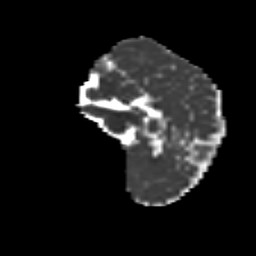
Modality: MD
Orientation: sagittal
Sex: female
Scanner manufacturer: siemens
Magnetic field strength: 3 T
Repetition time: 5 s
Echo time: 0.071 s